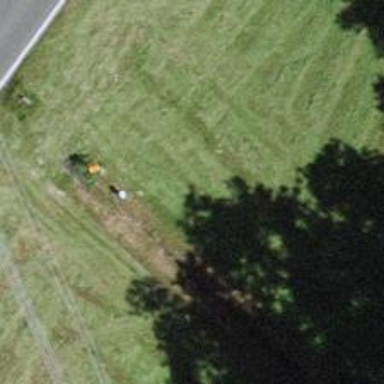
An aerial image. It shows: Aerial marker on support pole.